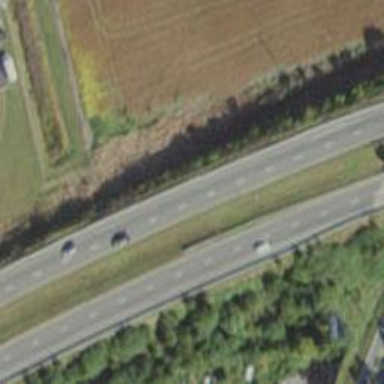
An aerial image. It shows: Asphalt trunk highway classified as expressway.